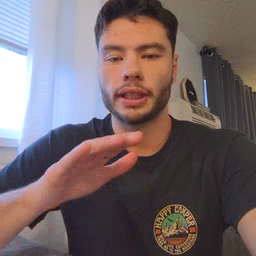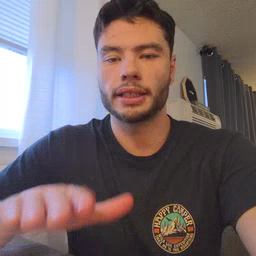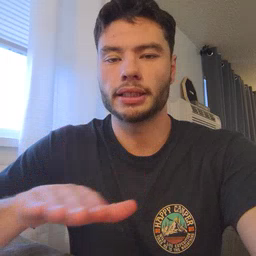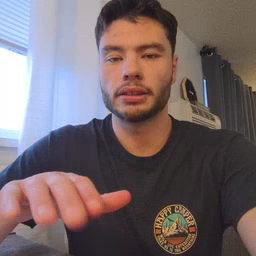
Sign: clean